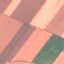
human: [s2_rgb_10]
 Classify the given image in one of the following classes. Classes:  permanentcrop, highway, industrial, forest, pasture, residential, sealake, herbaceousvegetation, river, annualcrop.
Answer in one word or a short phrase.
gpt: AnnualCrop